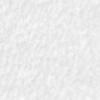
Label: no_change